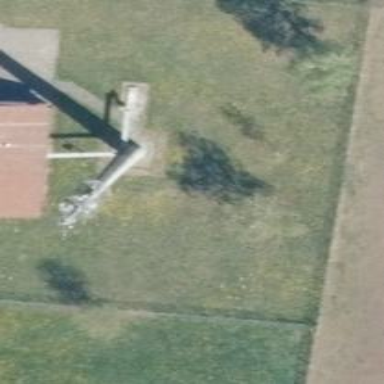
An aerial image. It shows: Mast tower used for communication.